Question: I'm getting weird characheters on my linux terminal.
Kindly check the below sample screenshot.

Kindly suggest how can I resolve this problem?
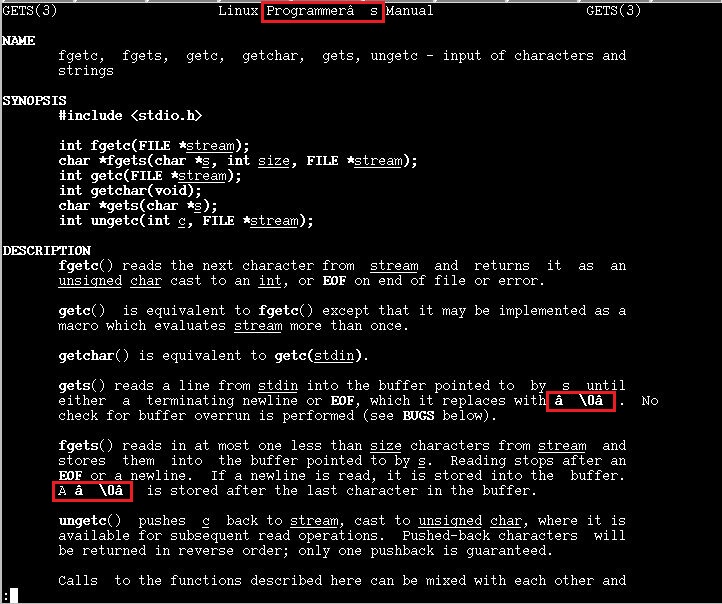
Answer: Hmm. What is the LANG environment variable set to?
Try
'''
export LANG=iso-8859-1 # or UTF-8 etc
'''